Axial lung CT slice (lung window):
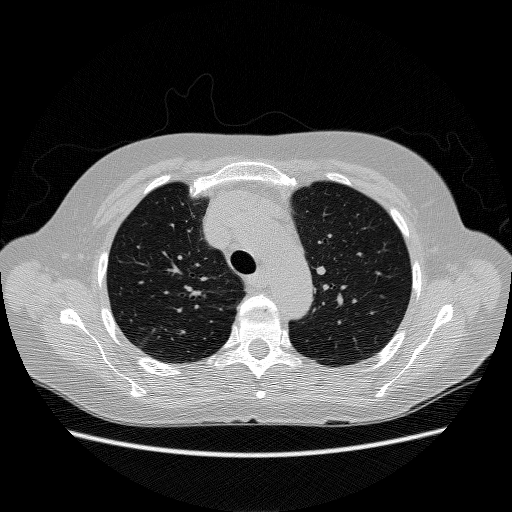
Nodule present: no